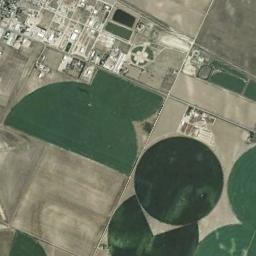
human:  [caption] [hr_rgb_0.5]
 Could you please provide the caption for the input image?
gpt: Several green circular or fan-shaped farmlands with different radii and radians are surrounded by wasteland and some small buildings arranged neatly beside .

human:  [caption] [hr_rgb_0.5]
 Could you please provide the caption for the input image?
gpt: There is only a complete circle of farmland in the lower right corner .

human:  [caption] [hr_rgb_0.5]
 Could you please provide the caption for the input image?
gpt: Several green, Circular fields, Including semi-circular and uneven .

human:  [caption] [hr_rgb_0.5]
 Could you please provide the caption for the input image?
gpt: There are some circular farmlands of different sizes .

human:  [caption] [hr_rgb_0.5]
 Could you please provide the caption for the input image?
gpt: There are some deep green circle farmland near the buildings .